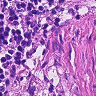
Metastatic tissue present: no